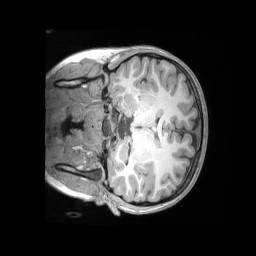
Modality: T1w
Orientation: coronal
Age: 9
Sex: female
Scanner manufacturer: siemens
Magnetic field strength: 3 T
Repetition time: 2.53 s
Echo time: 0.00164 s